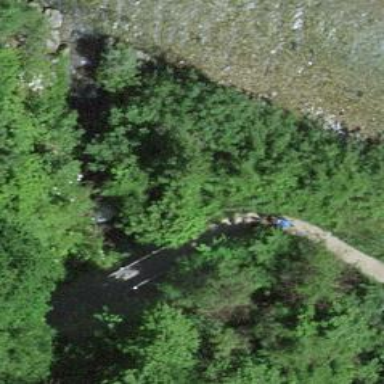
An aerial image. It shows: Path leading to bridge.